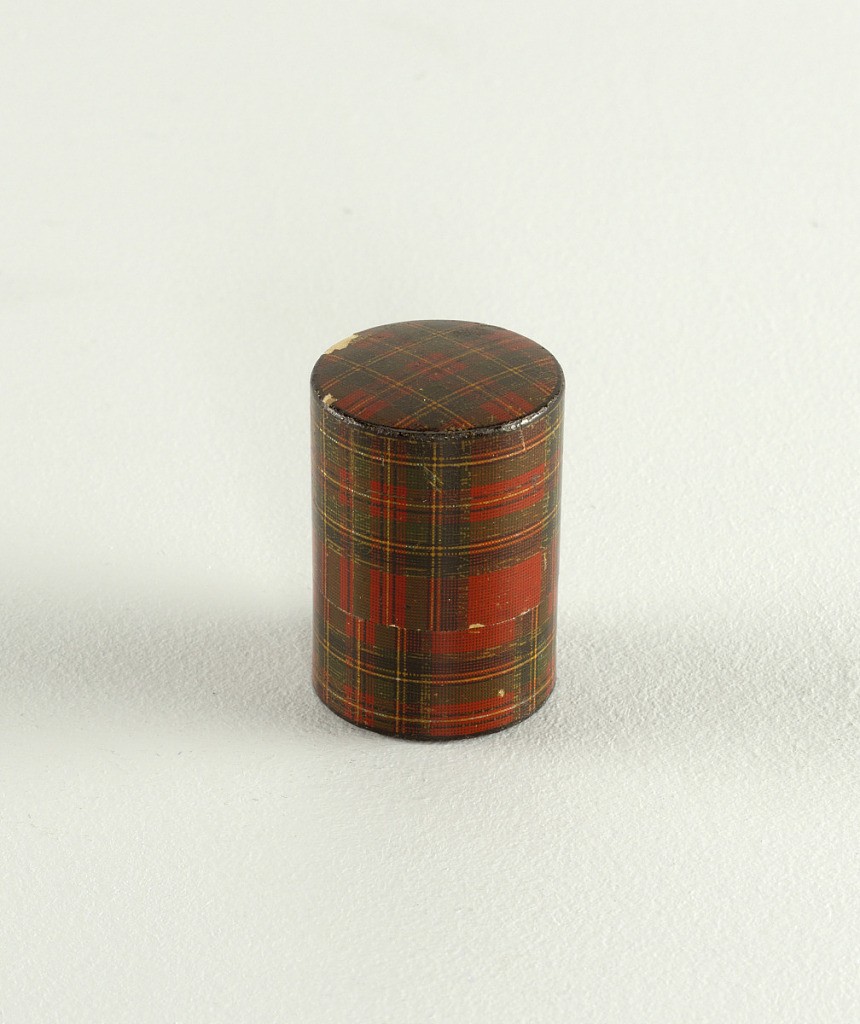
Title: Scent flask
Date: ca. 1880–1900
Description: in box; Tartanware
Specifically made for American export